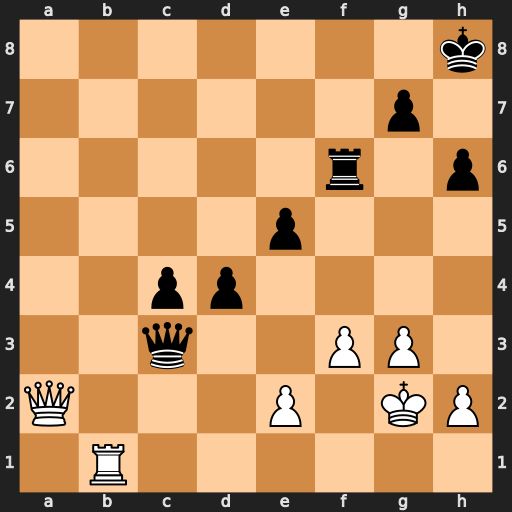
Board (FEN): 7k/6p1/5r1p/4p3/2pp4/2q2PP1/Q3P1KP/1R6
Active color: w
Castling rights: -
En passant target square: -
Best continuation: Qa8+ Kh7 Qe4+ Rg6 Rb6 Qc2 Qxc2